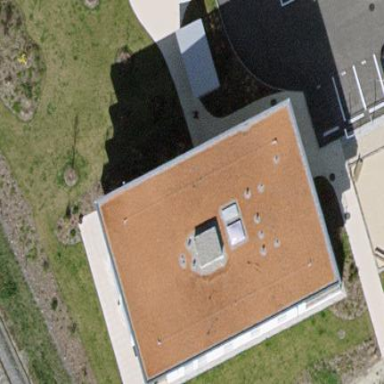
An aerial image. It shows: Residential building with flat roof.